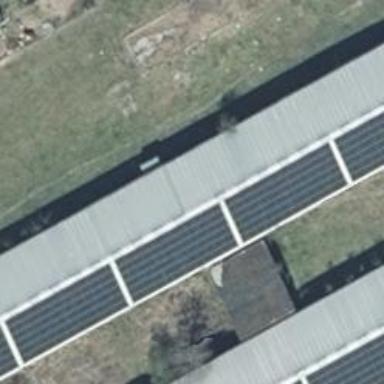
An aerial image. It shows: Solar photovoltaic panel generator producing electricity as small installation.